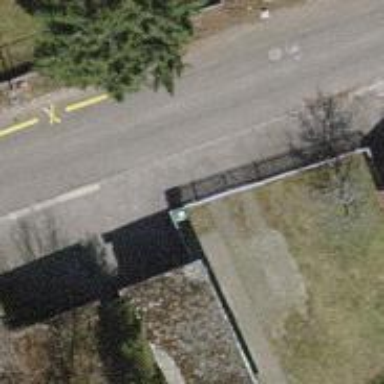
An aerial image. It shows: Fence.